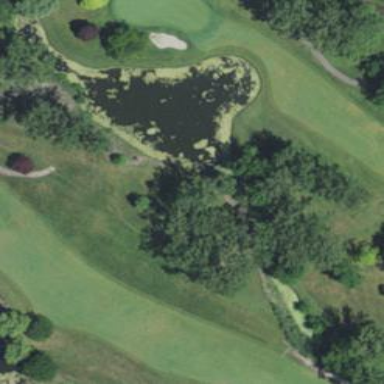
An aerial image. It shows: Golf course feature - pond classified as lateral water hazard.